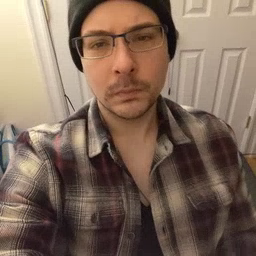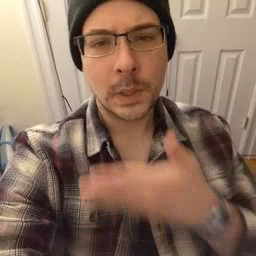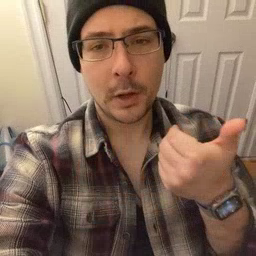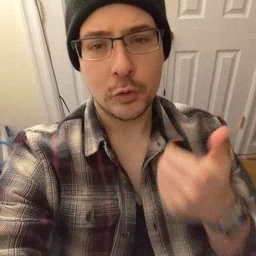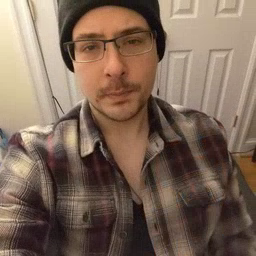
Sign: better